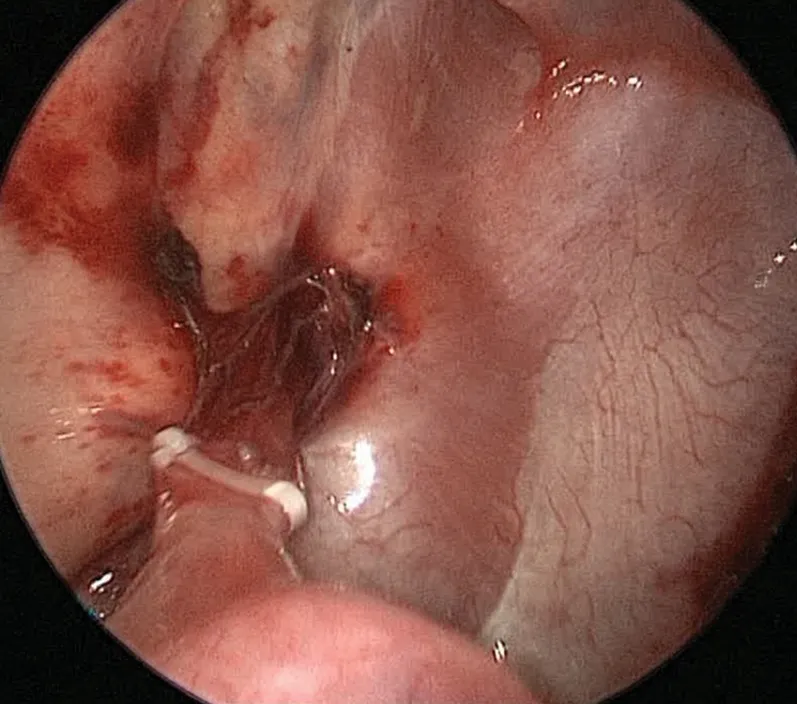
Residual systemic vessel in the patient described as case 2, closed with Hem-o-Lock clip before division with Just-Right 5-mm stapler.
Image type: endoscopy (airway_endoscopy)